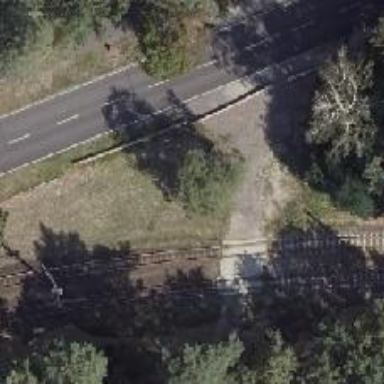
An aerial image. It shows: Concrete track with grade 1 quality.